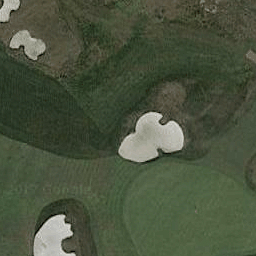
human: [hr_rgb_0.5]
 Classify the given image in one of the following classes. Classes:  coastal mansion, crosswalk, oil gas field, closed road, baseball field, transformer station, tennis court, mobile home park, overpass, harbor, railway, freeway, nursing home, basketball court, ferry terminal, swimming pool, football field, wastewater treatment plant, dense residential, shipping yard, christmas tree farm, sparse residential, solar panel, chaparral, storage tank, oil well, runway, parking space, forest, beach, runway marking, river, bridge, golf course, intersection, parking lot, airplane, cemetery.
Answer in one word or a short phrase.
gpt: golf course